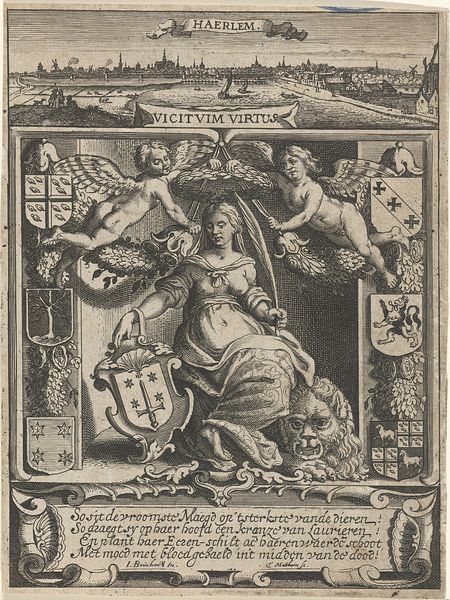
Titel: Stedenmaagd van Haarlem
Künstler: Theodor Matham
Standort: Amsterdam
Institution: Rijksmuseum
Schlagwörter: fluss, landschaft, stadt, frau, holland, niederlande, england, boot, engel, putte, magd, schrift, graphik, schlacht, bauch, kreuz, zweig, druck, druckgraphik, stich, allegorie, kranz, lorbeerkranz, sieg, wappen, löwe, heilige, heilig, maria, kreiz, harlem, märtyrerpalme, haarlem, vicit, haerlem, cim, vim, virtum